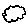
Label: cloud